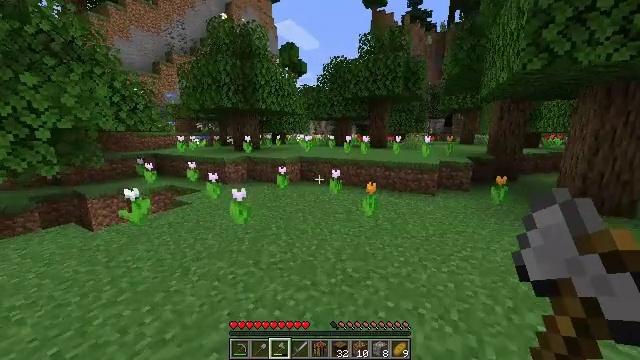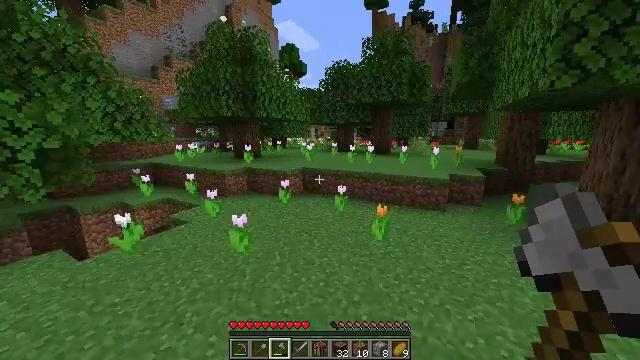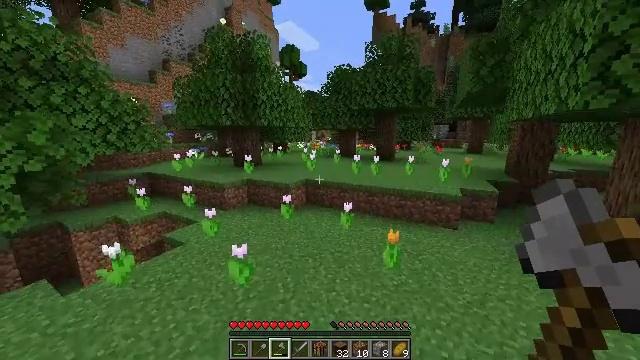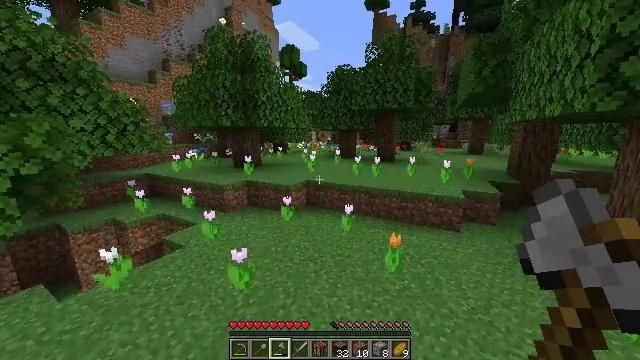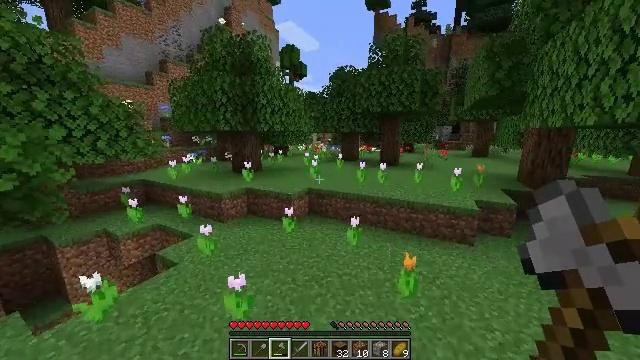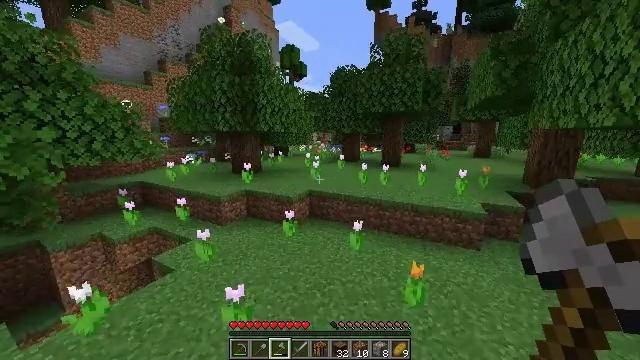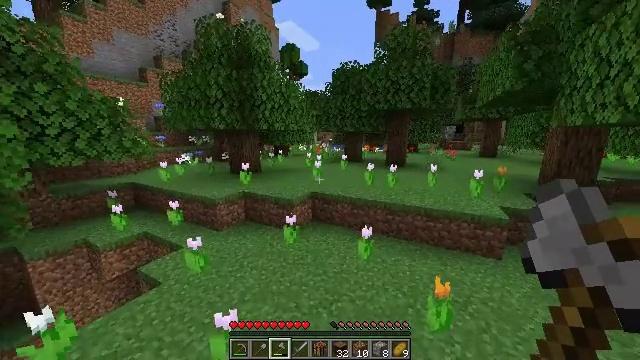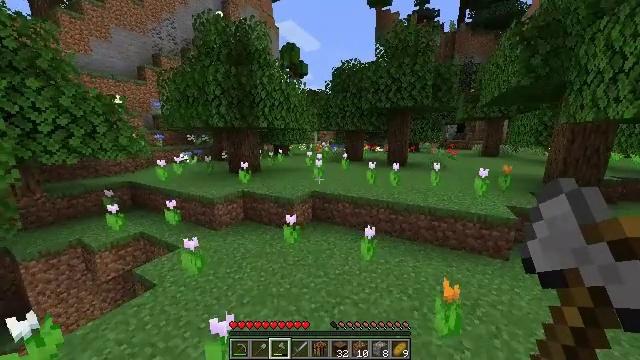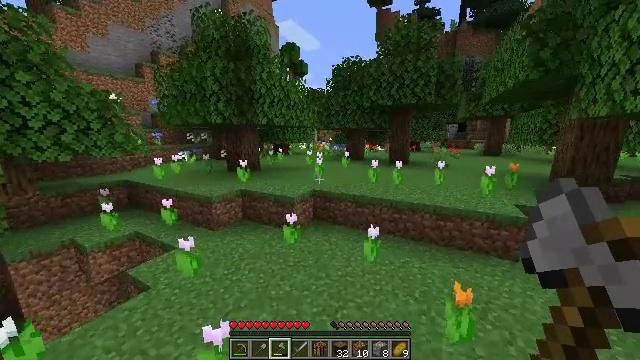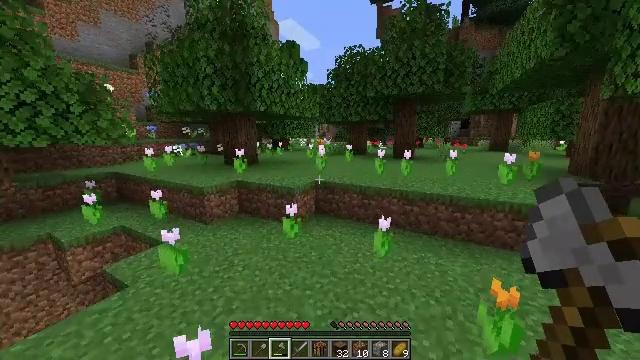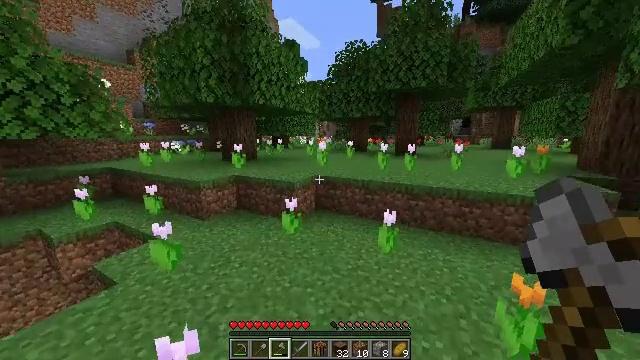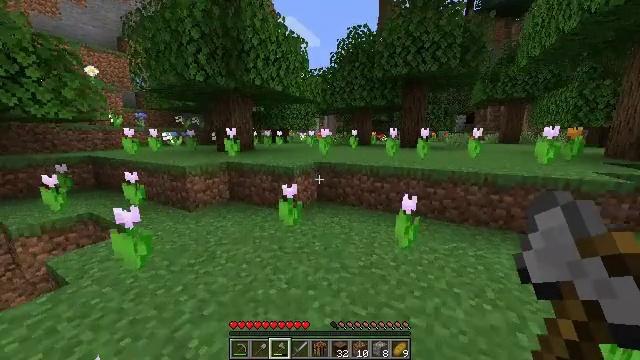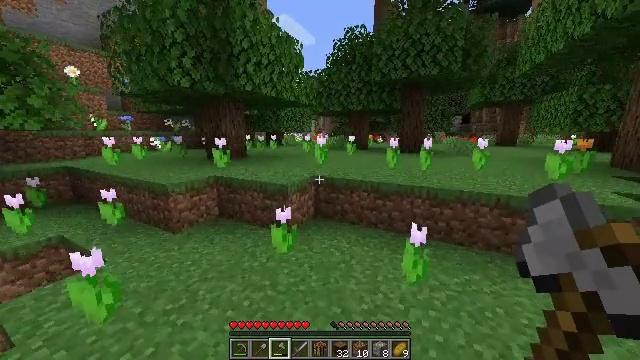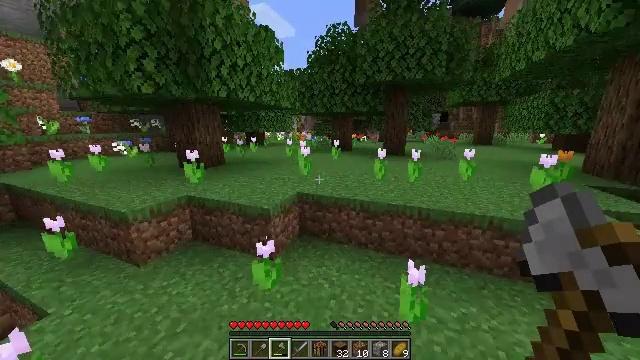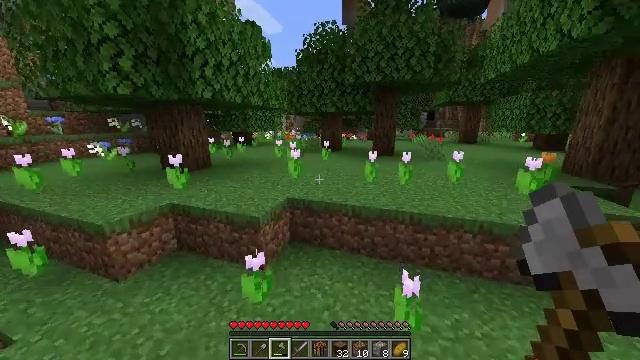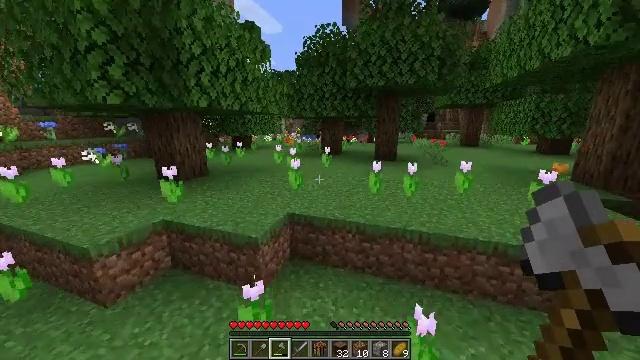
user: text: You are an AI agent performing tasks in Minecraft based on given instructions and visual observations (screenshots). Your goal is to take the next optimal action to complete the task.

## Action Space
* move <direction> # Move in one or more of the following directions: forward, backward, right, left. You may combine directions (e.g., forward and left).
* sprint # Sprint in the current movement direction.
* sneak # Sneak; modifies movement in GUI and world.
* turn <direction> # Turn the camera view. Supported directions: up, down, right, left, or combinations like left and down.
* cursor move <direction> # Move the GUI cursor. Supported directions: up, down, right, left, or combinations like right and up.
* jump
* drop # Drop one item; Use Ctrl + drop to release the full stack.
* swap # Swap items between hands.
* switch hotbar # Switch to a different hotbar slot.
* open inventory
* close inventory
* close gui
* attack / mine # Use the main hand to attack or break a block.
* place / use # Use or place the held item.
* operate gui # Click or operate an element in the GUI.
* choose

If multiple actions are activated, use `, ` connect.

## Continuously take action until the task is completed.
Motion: motion action
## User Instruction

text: Break the orange tulip to gather it.
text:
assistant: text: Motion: move forward, sprint, jump
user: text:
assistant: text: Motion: move forward, sprint, jump
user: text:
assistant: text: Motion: move forward, sprint, jump
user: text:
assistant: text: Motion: move forward, sprint, jump
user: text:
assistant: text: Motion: move forward, sprint, jump
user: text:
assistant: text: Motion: move forward, sprint, jump
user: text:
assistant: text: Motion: move forward, sprint, jump
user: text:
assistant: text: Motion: move forward, sprint, jump
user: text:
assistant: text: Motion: move forward, sprint, jump
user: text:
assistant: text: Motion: move forward, sprint, jump
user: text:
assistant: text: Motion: move forward, sprint, jump
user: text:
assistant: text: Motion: move forward, sprint, turn right, jump
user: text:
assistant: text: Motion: move forward, sprint, turn right and down, jump
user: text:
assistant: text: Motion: move forward, sprint, turn right
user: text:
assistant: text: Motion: move forward, sprint
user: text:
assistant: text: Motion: move forward, sprint
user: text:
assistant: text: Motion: move forward, sprint
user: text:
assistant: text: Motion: move forward, sprint
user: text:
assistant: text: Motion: move forward, sprint
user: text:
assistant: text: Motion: move forward, sprint, turn left and down
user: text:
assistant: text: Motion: move forward, sprint, turn left and down
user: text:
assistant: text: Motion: move forward and move left, sprint, turn left and down
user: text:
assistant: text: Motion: move forward and move left, sprint, turn left and down
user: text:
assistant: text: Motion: move forward and move left, sprint, turn left and down
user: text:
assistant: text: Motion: move forward and move left, sprint, turn left
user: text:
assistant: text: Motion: move forward and move left, sprint, turn left
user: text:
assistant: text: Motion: move forward and move left, sprint
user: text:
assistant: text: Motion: move forward and move left, sprint
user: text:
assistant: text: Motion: move forward and move left, sprint, turn left
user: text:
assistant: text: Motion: move forward and move left, sprint